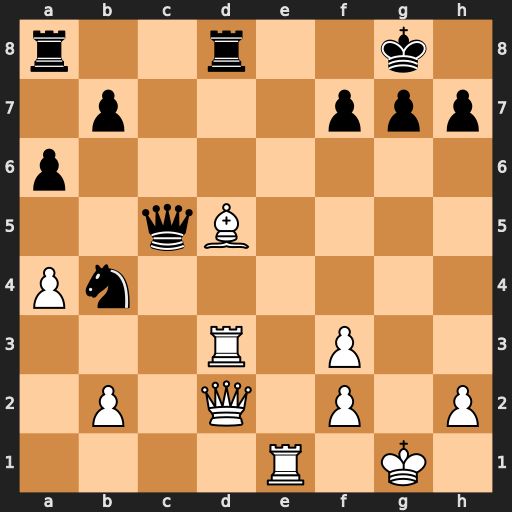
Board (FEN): r2r2k1/1p3ppp/p7/2qB4/Pn6/3R1P2/1P1Q1P1P/4R1K1
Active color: w
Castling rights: -
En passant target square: -
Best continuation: Bxf7+ Kxf7 Rxd8 Rxd8 Qxd8